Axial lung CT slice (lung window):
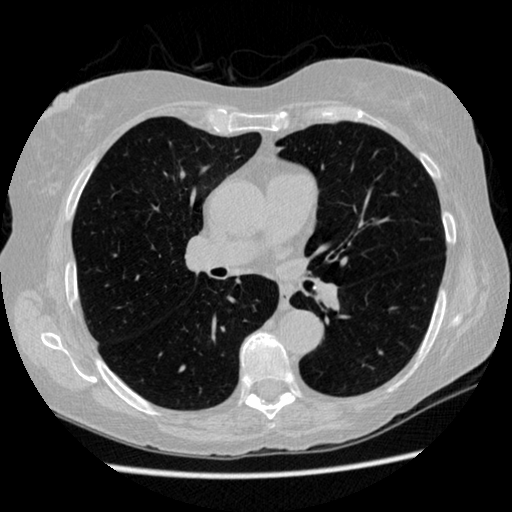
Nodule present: no